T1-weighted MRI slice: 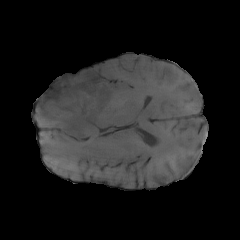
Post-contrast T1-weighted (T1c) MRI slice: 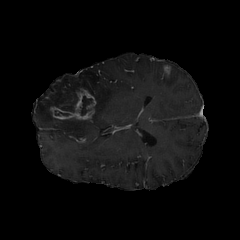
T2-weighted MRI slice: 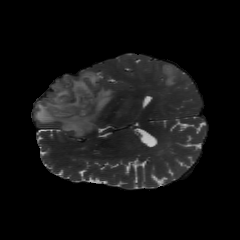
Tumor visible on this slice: yes